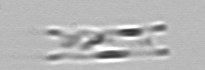
Label: Eucampia